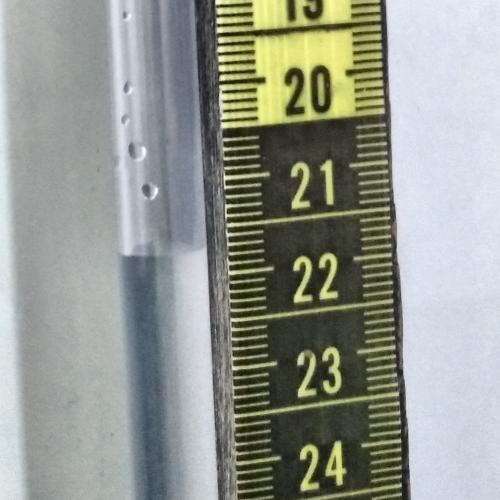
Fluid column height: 21.7 cm